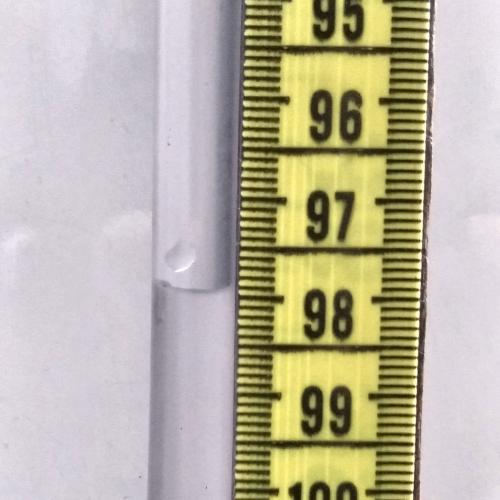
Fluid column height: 97.9 cm